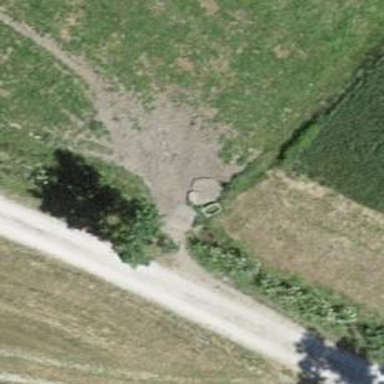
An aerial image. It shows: Culvert tunnel.